Question: So i am trying to run Selenium tests written in Java through Eclipse on my guest machine.
My host machine is Windows 7 and I am running Windows 7 guest machine. I have set 2 network adapter NAT and Host only. I am farily new to the whole Selenium testing so I am still exploring all the stuff.
I already run hub and node on my guest with next commands:
'''
java -jar selenium-2.39/selenium-server-standalone-2.39.0.jar -role hub -port 4444 -host 192.168.56.1
'''
and node with:
'''
java -jar selenium-2.39/selenium-server-standalone-2.39.0.jar -role node -port 5555 -hub http://10.0.2.15:4444/grid/register -browser "browserName=internet explorer,version=11,platform=WINDOWS" -host 192.168.56.1
'''
from Eclipse i am trying to access hub on <URL> but in both cases i get an error:
'''
org.openqa.selenium.remote.UnreachableBrowserException: Could not start a new session. Possible causes are invalid address of the remote server or browser start-up failure.
Build info: version: '2.45.0', revision: '32a636c', time: '2015-03-05 22:01:35'
System info: host: 'xxxxx', ip: '192.168.xxx.xxx', os.name: 'Windows 7', os.arch: 'amd64', os.version: '6.1', java.version: '1.8.0_31'
...
'''
I do not know if I am using the correct IP addresses in both cases, if i go into my browser on guest machine i can access the console from hub

Thank you in advance.
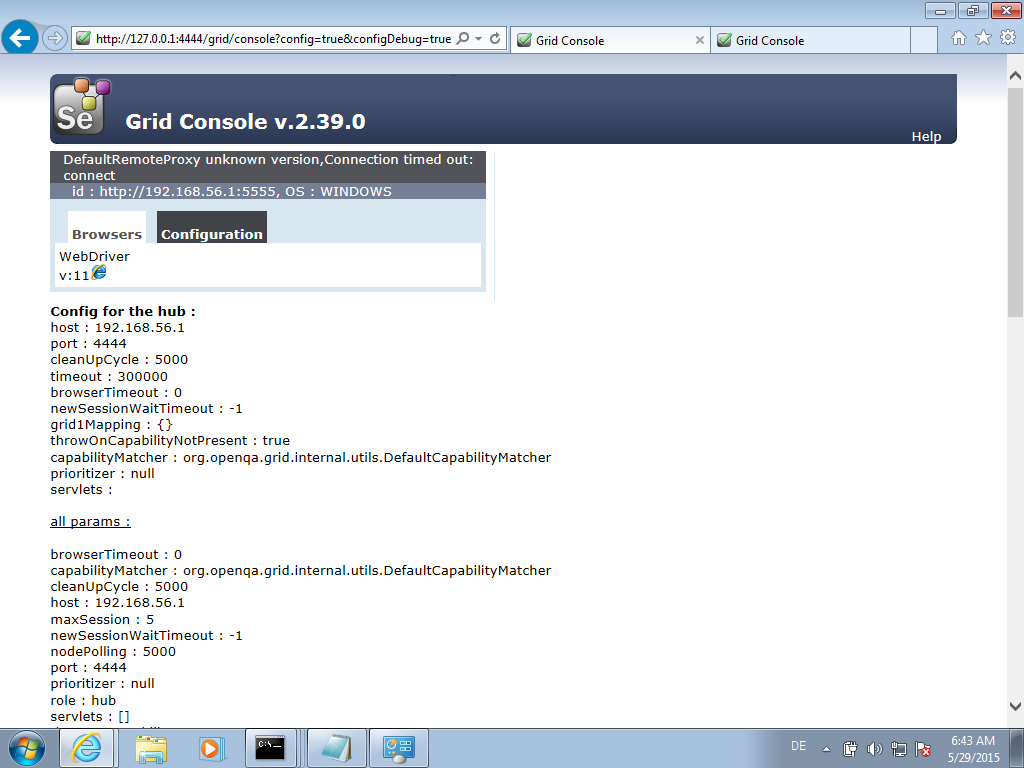
Answer: OK.
So after long playing with the setting I finaly made this working. First thing is I disabled the Host-Only networking and left only NAT and I've set up a port 4444 forwarding from my host (127.0.0.1) to guest (10.0.2.15).
I've run hub with
'''
java -jar selenium-2.39/selenium-server-standalone-2.39.0.jar -role hub
'''
And node with
'''
java -jar selenium-2.39/selenium-server-standalone-2.39.0.jar -role node -port 5555 -hub http://localhost:4444/grid/register -browser "browserName=iexplorer,version=11,platform=WINDOWS" -Dwebdriver.ie.driver=selenium-2.39/IEDriverServer.exe
'''
Later on in Eclipse under under tab i set new property (notice: it is custom property in this case)
with value <URL>
After running tests I could reach my remote hub.